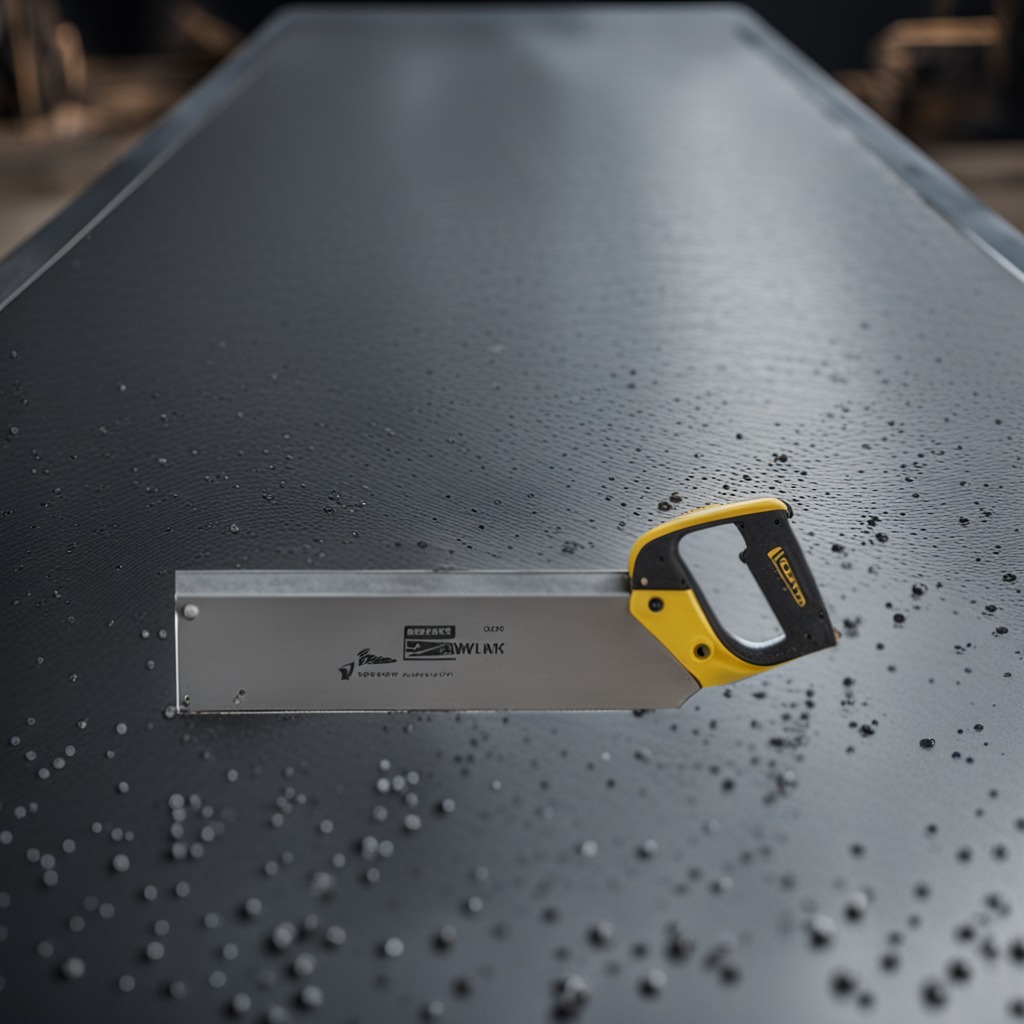
A handheld metal saw is lying on the cold steel table in a mining workshop.